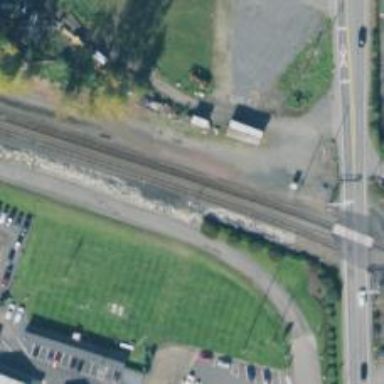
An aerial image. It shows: Railway signal.